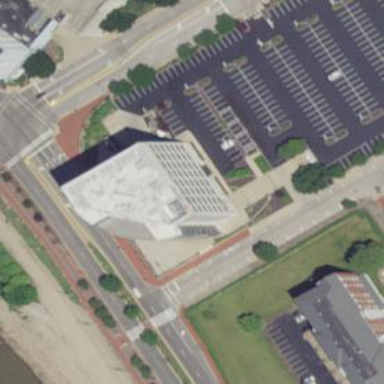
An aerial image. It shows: Government office building.